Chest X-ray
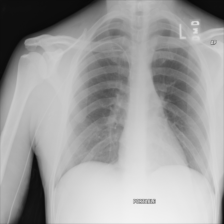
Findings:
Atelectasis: negative
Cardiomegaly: negative
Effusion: negative
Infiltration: negative
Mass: negative
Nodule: negative
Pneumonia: negative
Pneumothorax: negative
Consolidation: negative
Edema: negative
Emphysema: negative
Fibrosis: negative
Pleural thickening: negative
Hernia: negative